Interaction volume radius: 5 \u00c5
Interaction volume height: 10 \u00c5
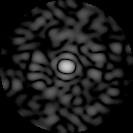
Disorder parameter: 0.8414